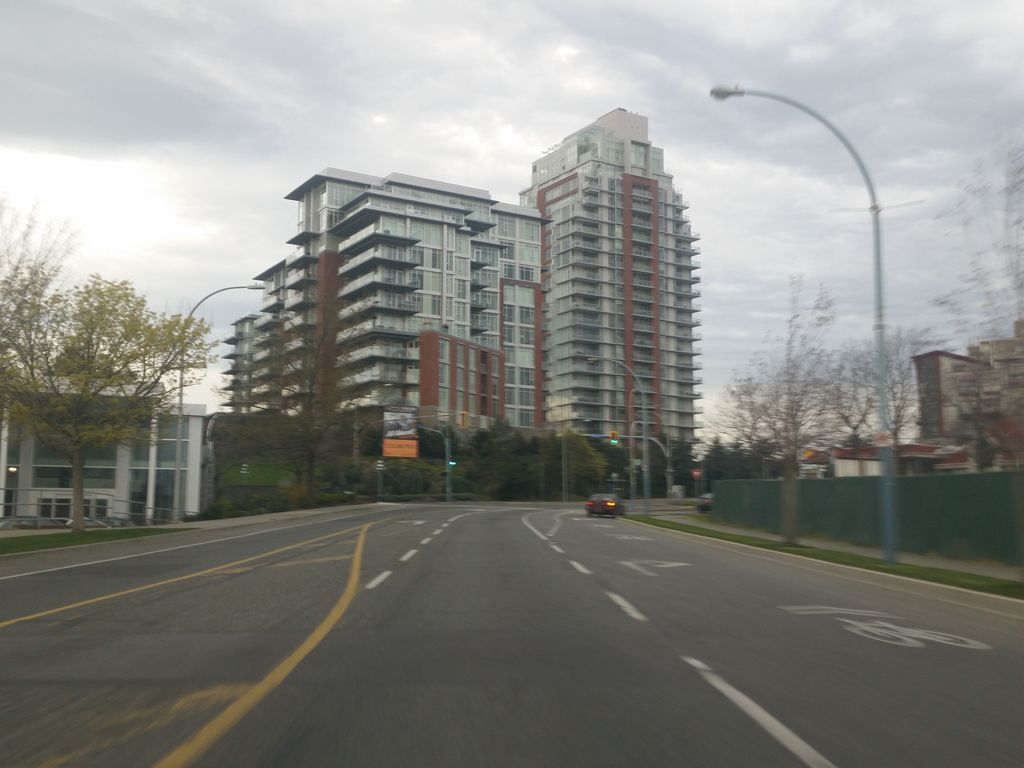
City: victoria